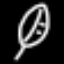
Label: leaf